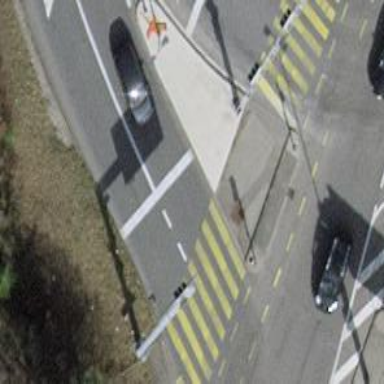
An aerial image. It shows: Road with traffic signals controlling the flow of traffic.